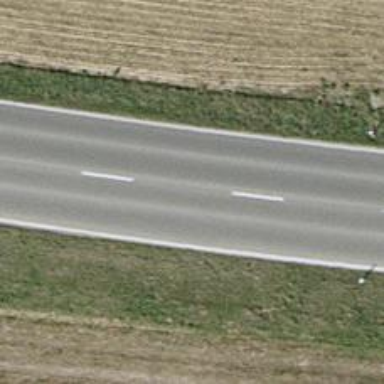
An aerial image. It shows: Asphalt road classified as primary highway.